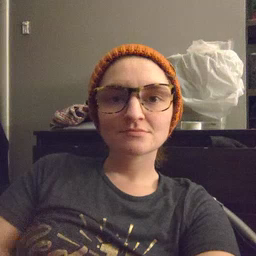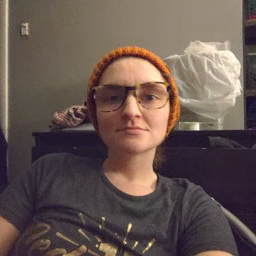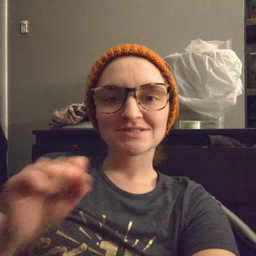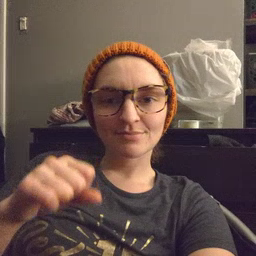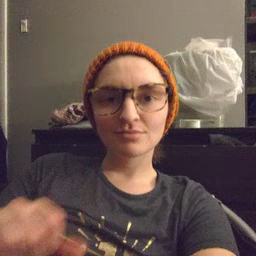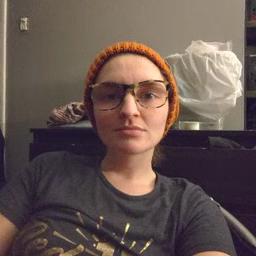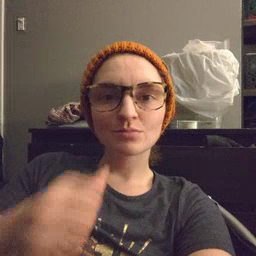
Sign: yes